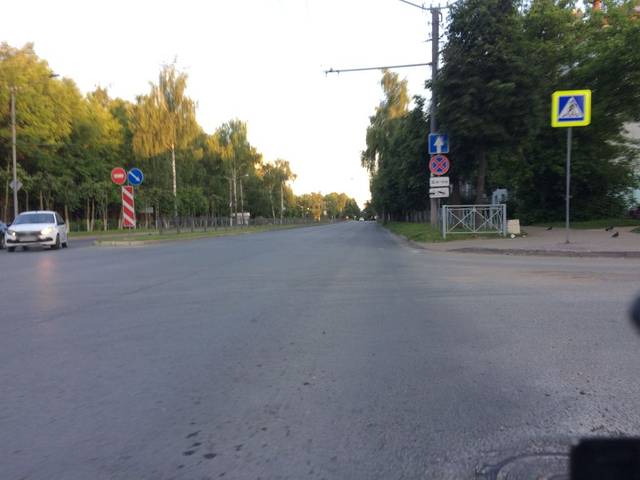
Region: Russia
Coordinates: 56.644, 47.88